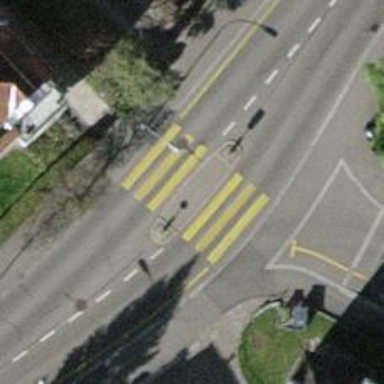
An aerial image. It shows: Uncontrolled zebra crossing with pedestrian island.